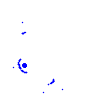
Particle: electron